Interaction volume radius: 5 \u00c5
Interaction volume height: 10 \u00c5
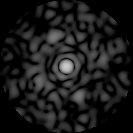
Disorder parameter: 0.8124